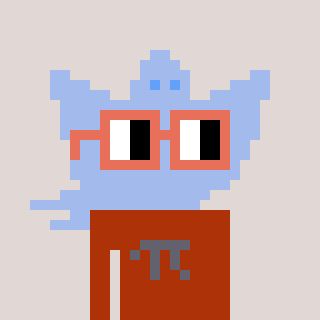
a pixel art character with square orange glasses, a ghost-B-shaped head and a hotbrown-colored body on a warm background